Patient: sex F, age 74
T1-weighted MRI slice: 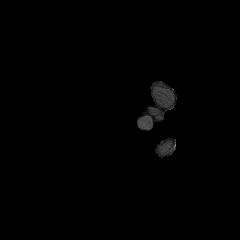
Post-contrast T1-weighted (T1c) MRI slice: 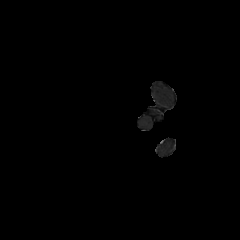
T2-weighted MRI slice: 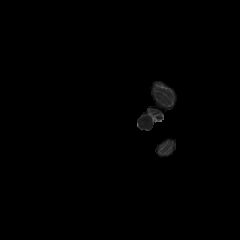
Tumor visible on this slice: no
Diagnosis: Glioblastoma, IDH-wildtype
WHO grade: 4